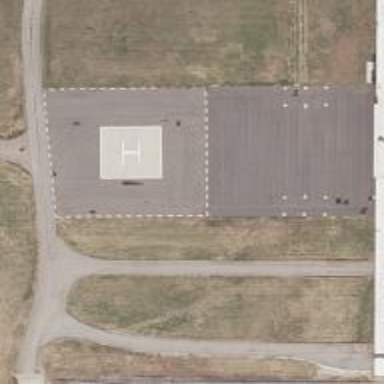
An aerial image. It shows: Image of helipad at airport.